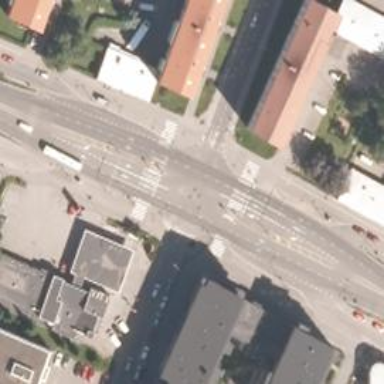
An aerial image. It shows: Railway crossing.